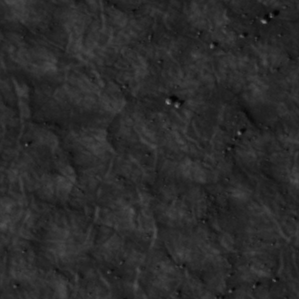
Label: non_frost